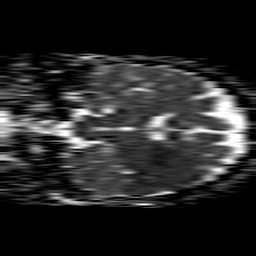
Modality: ADC
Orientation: coronal
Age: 70
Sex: female
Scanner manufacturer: philips
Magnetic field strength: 1.5 T
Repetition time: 4.6 s
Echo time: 0.08517 s